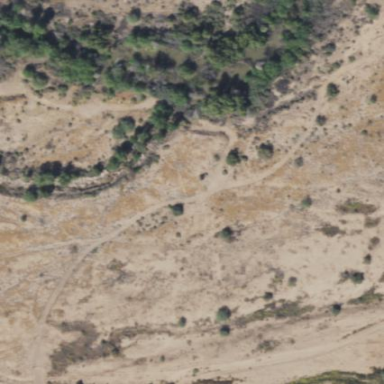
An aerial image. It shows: Area covered in scrub vegetation.